Field crop: maize
Growth stage: 1
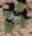
Species: chenopodium